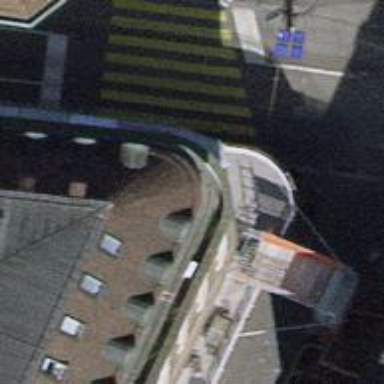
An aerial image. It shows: Kerb barrier.